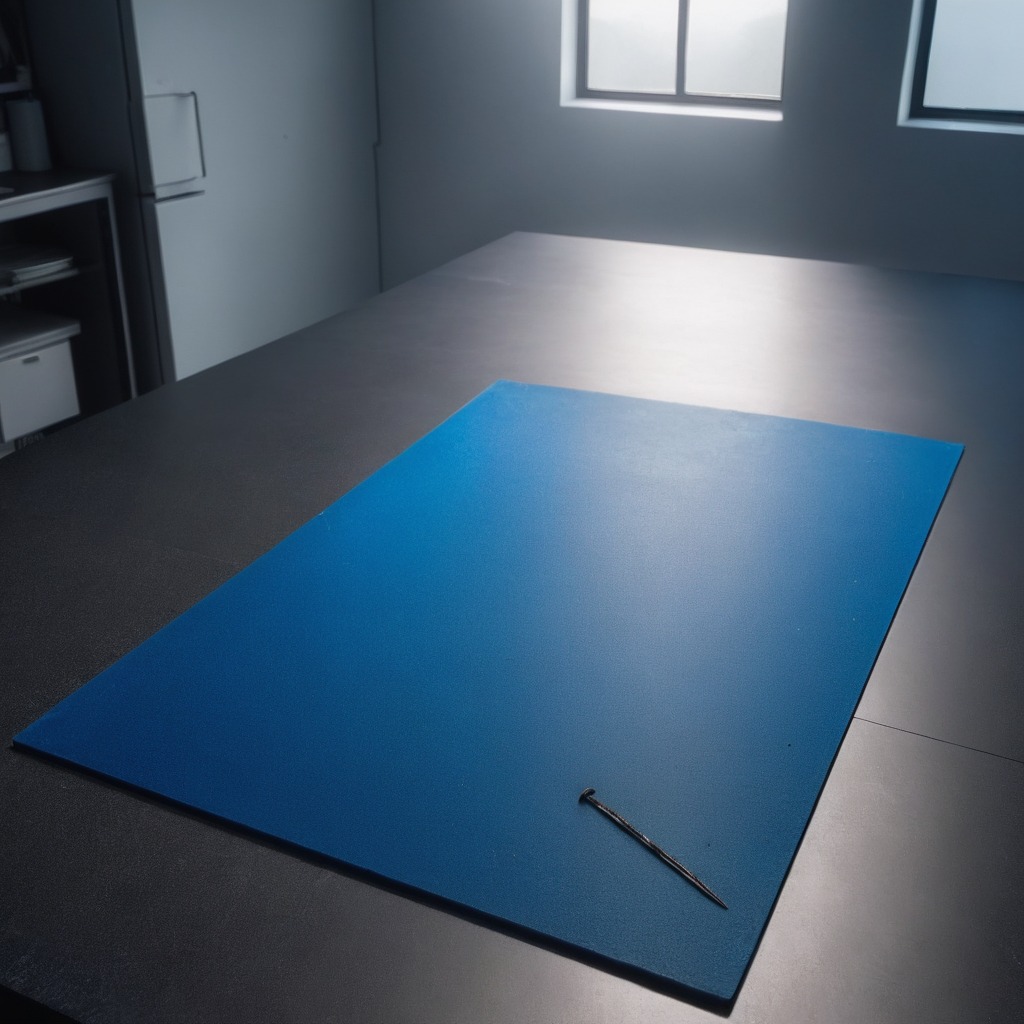
An iron nail is lying on a clean granite tabletop.